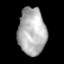
Tissue: lung
Cell type: Epithelial cells
Senescence score: 0.1307
Nuclear area (px): 1272
Mean DAPI intensity: 177.395